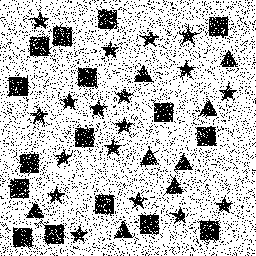
Squares: 16
Triangles: 8
Stars: 18
Total shapes: 42